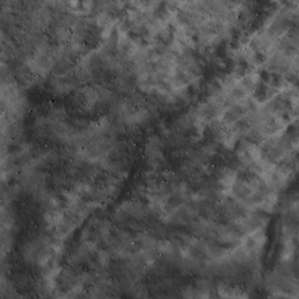
Label: non_frost